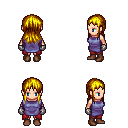
a pixel art fantasy rpg character, female body template, human, light skin, chain tabard jacket, red pants, blonde unkempt hairstyle, metal gloves, brown shoes, four views (front, back, left, right), 2x2 character sprite sheet, small pixel art, hard edges, no anti-aliasing